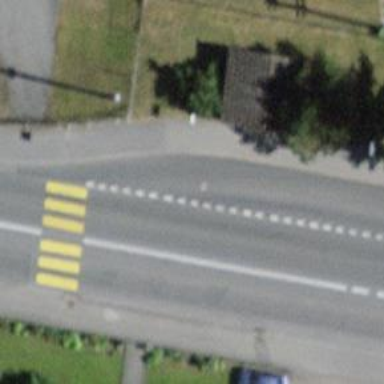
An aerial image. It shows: Asphalt platform for public transport.